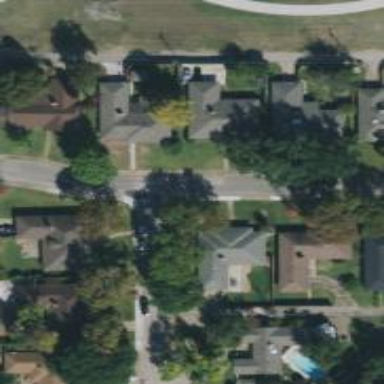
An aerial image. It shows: Residential road.